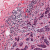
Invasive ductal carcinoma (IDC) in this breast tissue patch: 0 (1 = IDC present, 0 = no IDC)